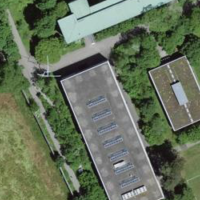
EUNIS habitat code: 54
Species observed at this site:
Cornus sanguinea
Dianthus armeria